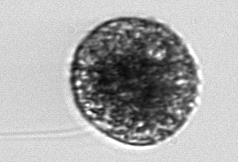
Label: Vicicitus_globosus